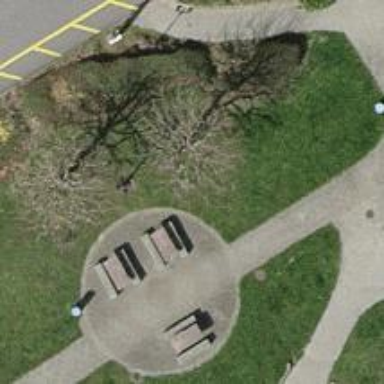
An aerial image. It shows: Picnic table located in leisure land area.